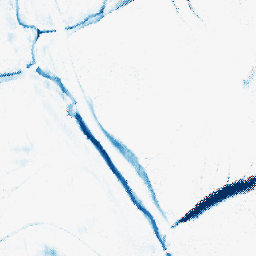
Category: morphological
Decomposition family: morphological_ellipse
Decomposition parameters: operation: closing
width: 20
height: 5
Upsampling method: regularized
Upsampling parameters: scale: 4
lambda_reg: 0.1
Upsampling scale: 4